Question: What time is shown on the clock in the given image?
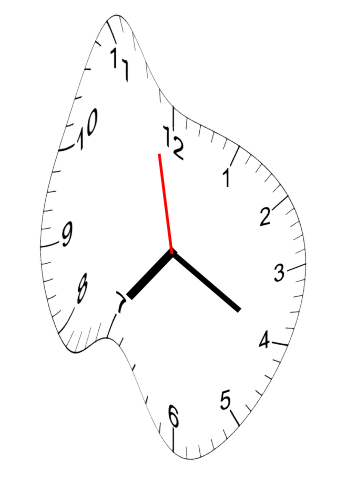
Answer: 07:19:58